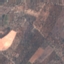
Land use / land cover: PermanentCrop